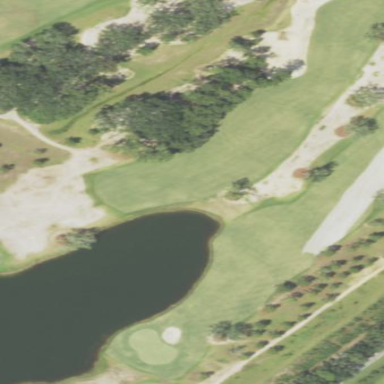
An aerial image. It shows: Area of rough grass used for golf.